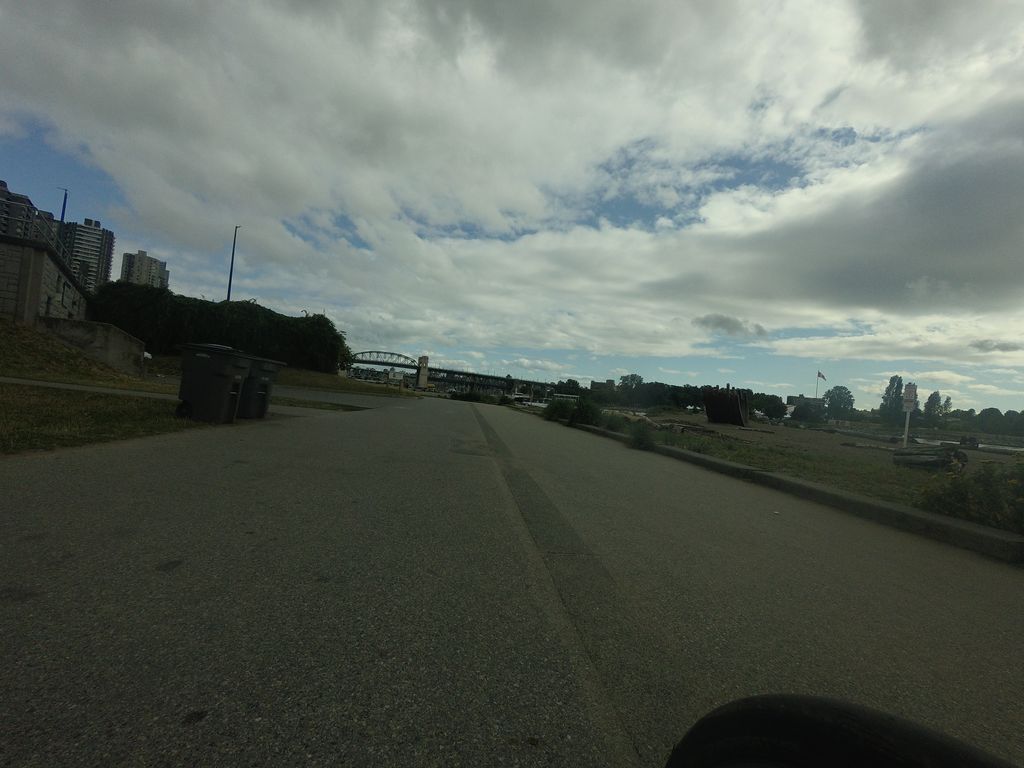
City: vancouver